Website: bh-photo
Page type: gifting
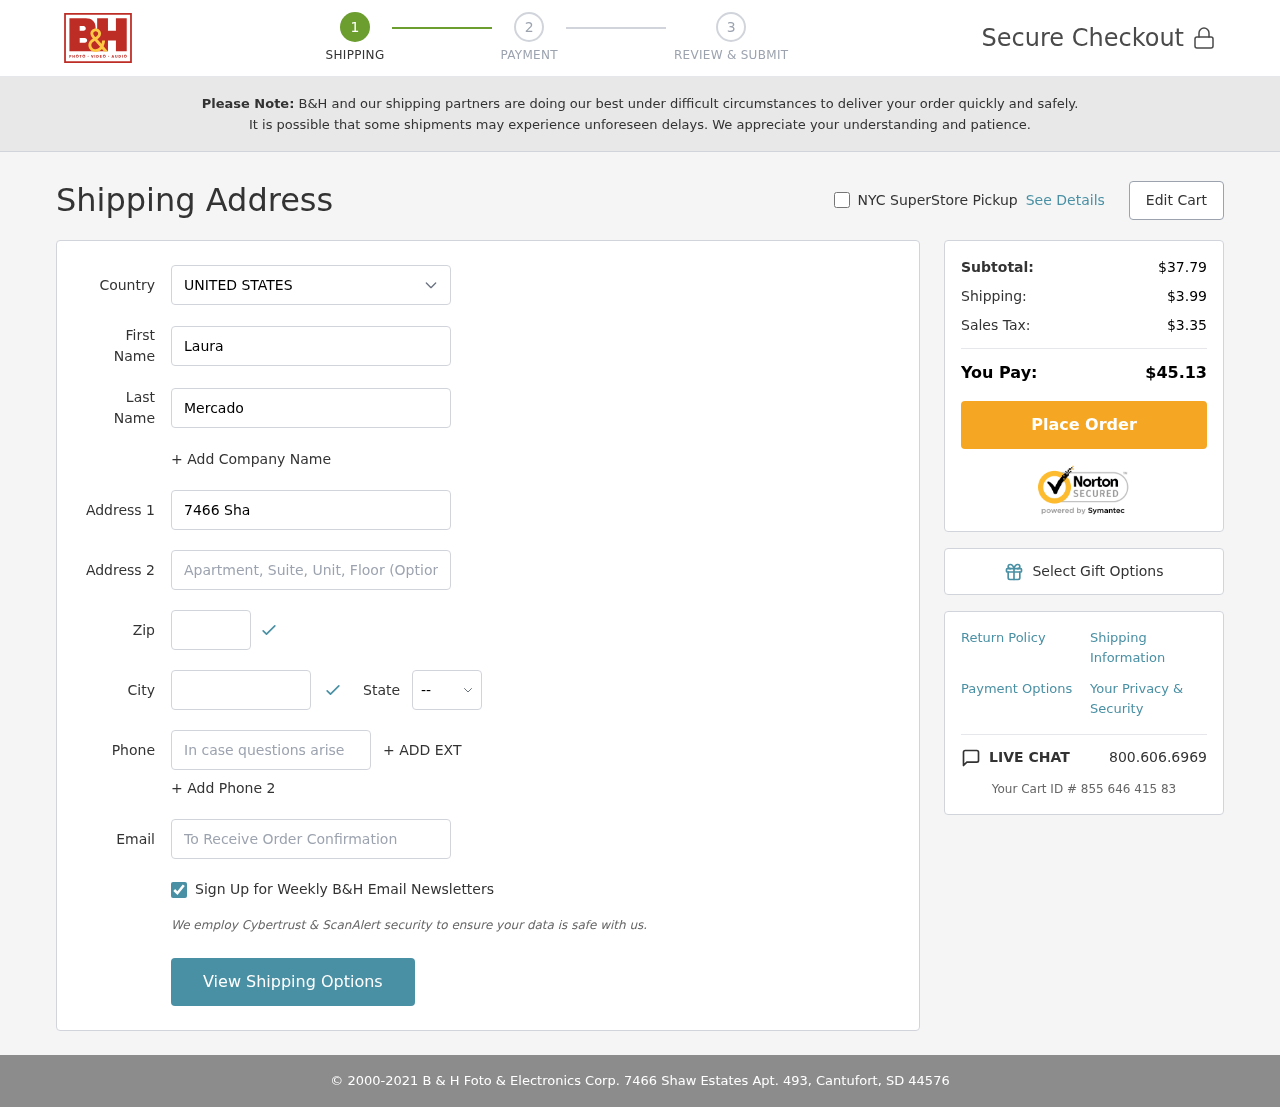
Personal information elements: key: PII_CITY
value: Cantufort
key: PII_COUNTRY
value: United States
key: PII_EMAIL
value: lmercado@yahoo.com
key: PII_FIRSTNAME
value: Laura
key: PII_LASTNAME
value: Mercado
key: PII_PHONE
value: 8983335564
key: PII_POSTCODE
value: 44576
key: PII_STATE_ABBR
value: SD
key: PII_STREET
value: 7466 Shaw Estates Apt. 493
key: PII_STREET2
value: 202 Williams Forge Apt. 169
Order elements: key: ORDER_SUBTOTAL
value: $37.79
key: ORDER_SHIPPING_COST
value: $3.99
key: ORDER_TAX
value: $3.35
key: ORDER_TOTAL
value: $45.13
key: ORDER_ID
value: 855 646 415 83